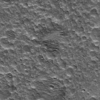
Label: not_dusty